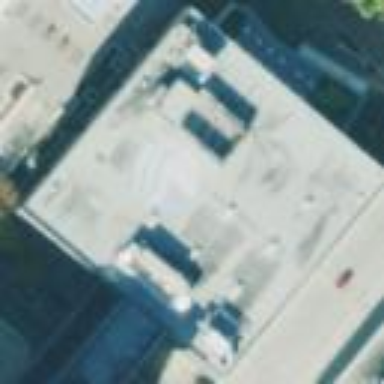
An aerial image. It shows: Building that serves as library.